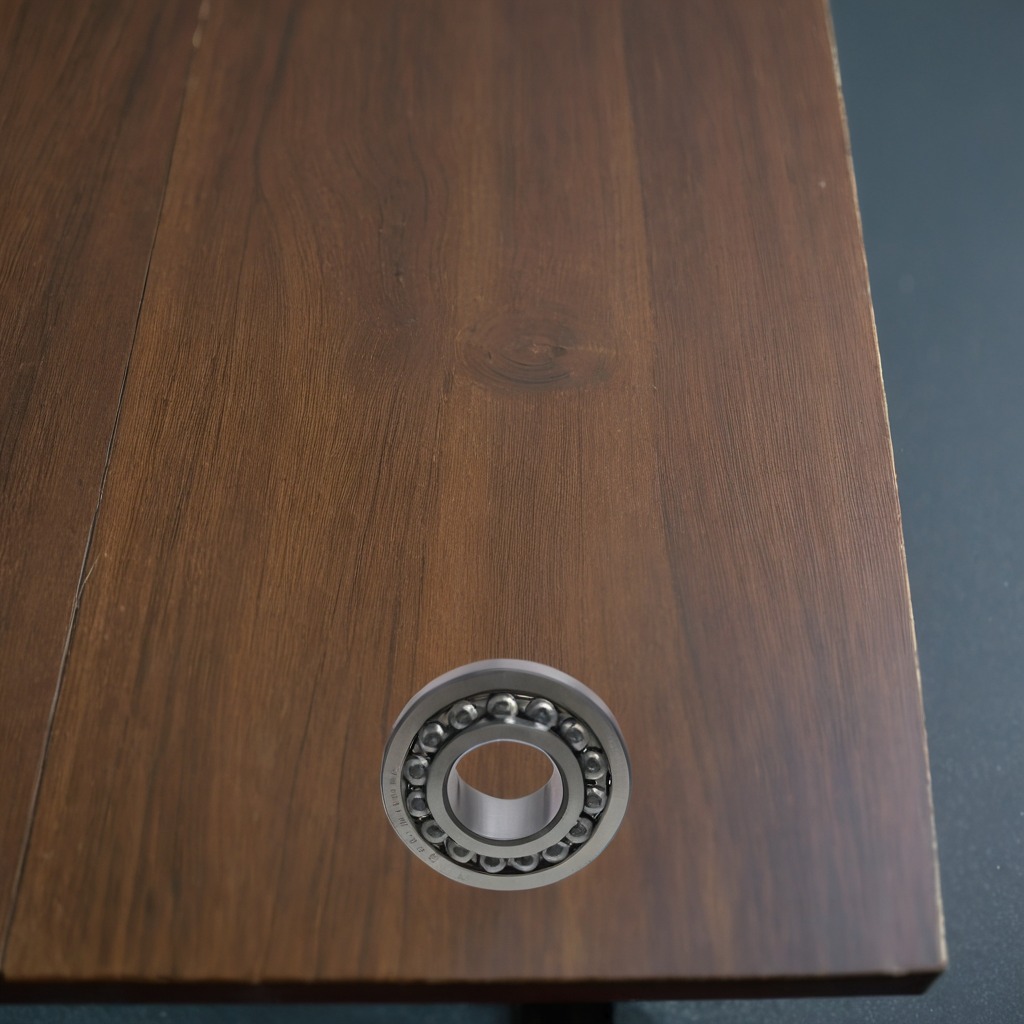
A metal ball bearing is lying on a table.